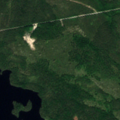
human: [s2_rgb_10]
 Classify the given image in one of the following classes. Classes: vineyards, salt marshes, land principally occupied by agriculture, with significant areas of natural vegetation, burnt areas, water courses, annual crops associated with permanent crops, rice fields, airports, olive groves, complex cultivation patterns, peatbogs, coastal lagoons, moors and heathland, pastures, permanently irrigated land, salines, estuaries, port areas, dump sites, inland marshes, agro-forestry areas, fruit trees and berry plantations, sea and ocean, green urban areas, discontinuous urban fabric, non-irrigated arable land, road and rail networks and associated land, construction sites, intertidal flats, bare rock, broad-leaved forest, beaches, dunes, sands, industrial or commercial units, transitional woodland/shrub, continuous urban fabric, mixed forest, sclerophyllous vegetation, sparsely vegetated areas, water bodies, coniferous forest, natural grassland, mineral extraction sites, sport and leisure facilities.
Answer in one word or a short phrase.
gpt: coniferous forest, water bodies